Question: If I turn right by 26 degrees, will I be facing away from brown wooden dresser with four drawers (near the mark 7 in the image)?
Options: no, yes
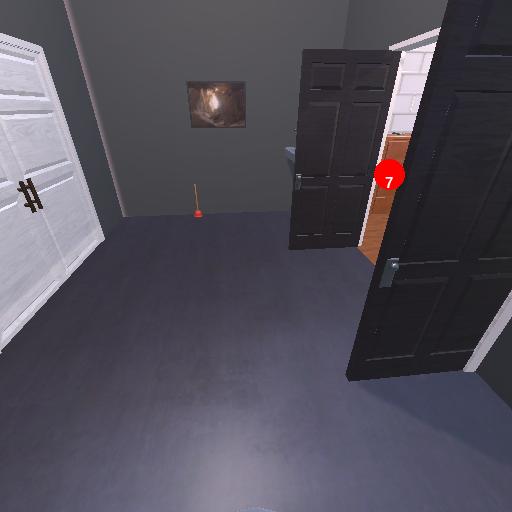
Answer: no